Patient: sex F, age 77
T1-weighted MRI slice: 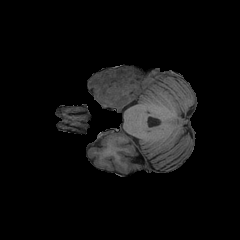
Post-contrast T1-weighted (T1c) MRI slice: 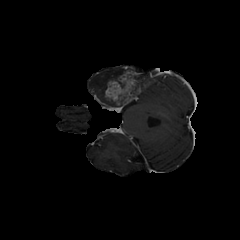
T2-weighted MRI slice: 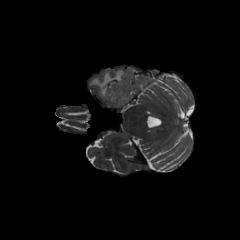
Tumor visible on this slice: yes
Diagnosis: Glioblastoma, IDH-wildtype
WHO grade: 4